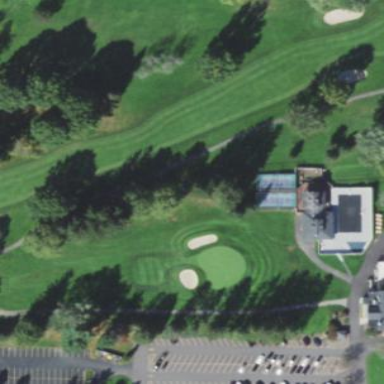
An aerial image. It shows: Scenic golf fairway.